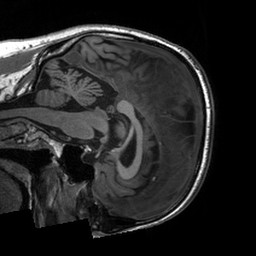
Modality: T1w
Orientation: sagittal
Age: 48
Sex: male
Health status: healthy
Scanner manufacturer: siemens
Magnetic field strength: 3 T
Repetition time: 2 s
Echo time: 0.00197 s